Question: I have example as it is on the image below:

How should I understand this?
What happen to 'PBOLocation' when I delete 'PBORole'?
What happen to 'PBORole' when I remove 'PBOLocation'?
What happen to 'PBORole' when I remove relationship between them?
What happen to 'PBOLocation' when I remove relationship between them?
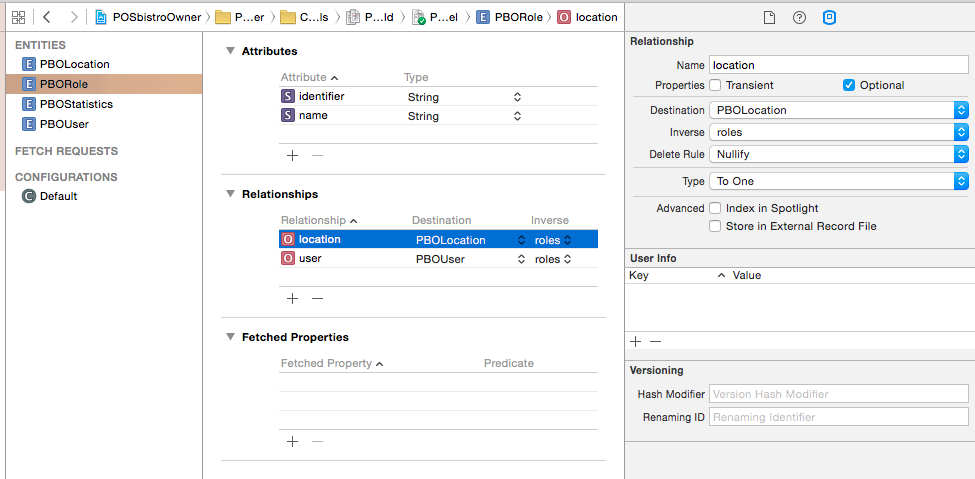
Answer: Your delete rule in the image is 'Nullify'. Therefore, "nothing" will happen.
When you delete 'Role', 'location.roles' will be reduced by one.
When you delete 'Location', 'role.location' will be 'nil'.
When you you remove the relationship by setting 'role.location = nil', 'location.roles' will be reduced by one.
When you reduce a 'role' from 'location.roles', 'role.location' will be 'nil'.
If, however you choose 'Cascade' as the delete rule, it becomes more interesting:
When you remove the relationship from either direction, the same happens as described above.
If you set the 'Cascade' rule for the 'roles' relationship on 'Location', deleting 'Location' will delete all 'Role' objects in 'roles'.
If you set the 'Cascade' rule for the 'location' in 'Role', deleting 'Role' will delete its 'location' (and if the reverse relationship rule is 'Cascade' as in the rule above, all other 'roles' will be deleted as well).
Read all about it in the Core Data Programming Guide under <URL>.